Question: I'm trying to create a SWING application using Java 1.6 and I have a JLabel that uses a custom font from a .ttf file.
I thought 1.6 had anti-aliasing on by default, but my text is pretty pixelized.
Here's a code sample and an image showing the result:
'''
package aceprobowler.test;
import java.awt.Color;
import java.awt.Font;
import java.io.InputStream;
import javax.swing.JFrame;
import javax.swing.JLabel;
import javax.swing.JPanel;
import javax.swing.SwingUtilities;
import aceprobowler.options.OptionsValues;
public class TestAntialiasedText extends JFrame
{
private static final long serialVersionUID = 2411330284507353990L;
public TestAntialiasedText(String title)
{
super(title);
setSize(800,200);
Font titleFont = null;
try
{
InputStream is = OptionsValues.class.getResourceAsStream("fonts//KOMIKAX_.ttf");
titleFont = Font.createFont(Font.TRUETYPE_FONT, is).deriveFont(Font.PLAIN, 60);
}
catch (Exception ex)
{
ex.printStackTrace();
System.err.println("font not loaded. Using serif font.");
titleFont = new Font("serif", Font.PLAIN, 24);
}
JPanel panelWithText = new JPanel();
JLabel labelWithText = new JLabel("This is a test");
labelWithText.setFont(titleFont);
labelWithText.setBackground(Color.BLACK);
labelWithText.setForeground(Color.WHITE);
labelWithText.setOpaque(true);
panelWithText.add(labelWithText);
add(panelWithText);
}
public static void main(String[] args)
{
SwingUtilities.invokeLater(new Runnable()
{
public void run()
{
new TestAntialiasedText("Testing text anti-alias").setVisible(true);
}
});
}
}
'''
Mostly apparent on the "T"s and on the "A"

I tried creating an inner class overriding paintComponent(Graphics g) and using
'''
Graphics2D g2 = (Graphics2D)g;
g2.setRenderingHint(RenderingHints.KEY_ANTIALIASING, RenderingHints.VALUE_ANTIALIAS_ON)
'''
But it doesn't work. Can anyone help me out with this? I can't find any information on the internet about this since Javaj 1.6 is supposed to make everything SWING related Anti-aliased by default.
Thanks in advance!
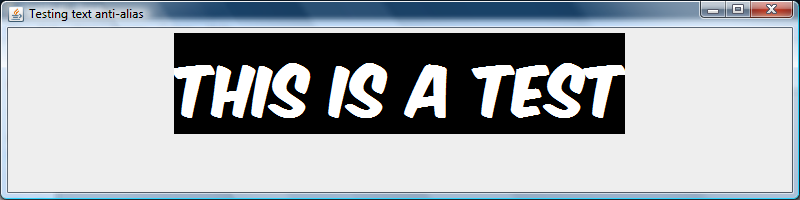
Answer: When you override the 'paintComponent' method of the 'JLabel' instance, I believe that you'll need to use the following:
- <URL>
For an example, see:
- <URL>